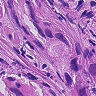
Metastatic tissue present: yes